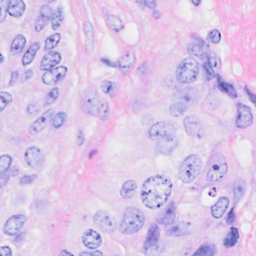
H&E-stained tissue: Breast